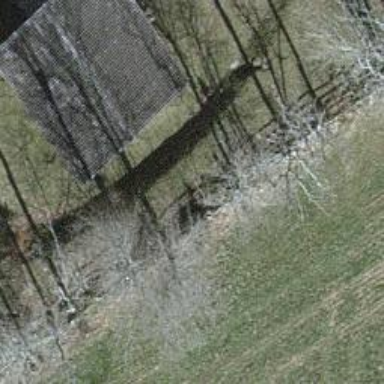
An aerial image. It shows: Hedge barrier with deciduous leaves.